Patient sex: F
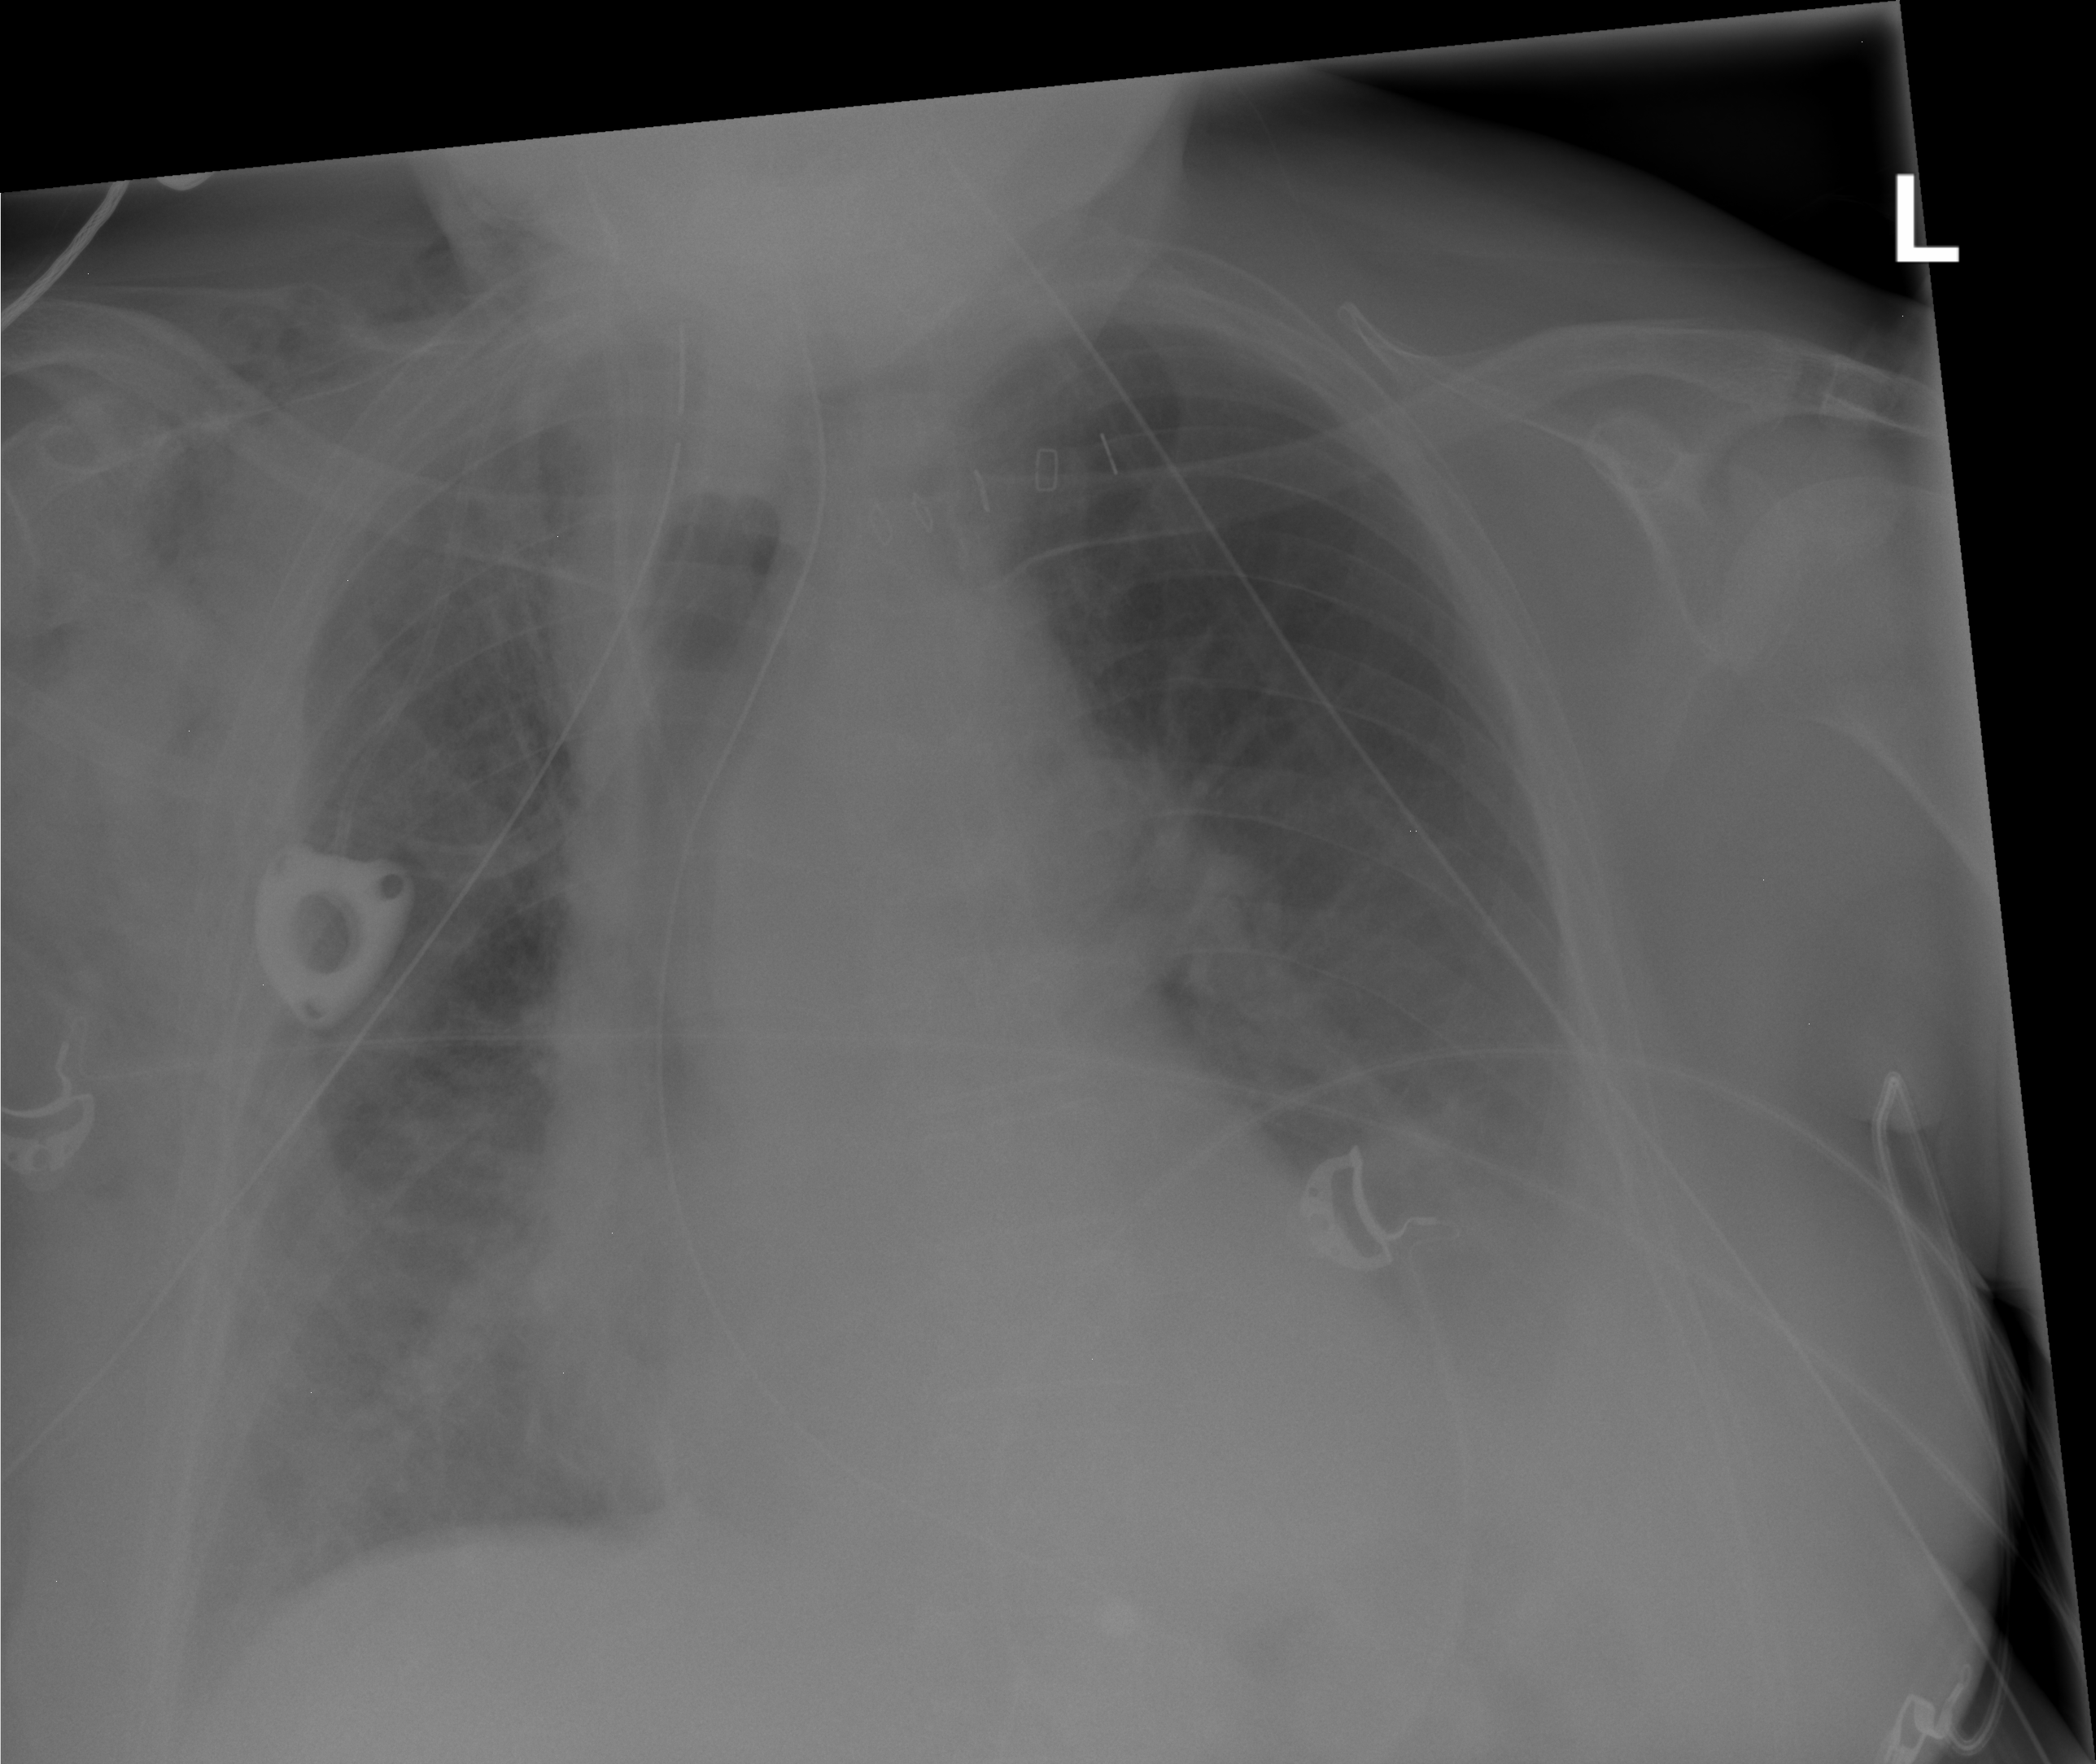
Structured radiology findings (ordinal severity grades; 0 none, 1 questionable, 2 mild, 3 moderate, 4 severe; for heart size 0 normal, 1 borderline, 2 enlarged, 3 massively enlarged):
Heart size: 2
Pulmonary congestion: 2
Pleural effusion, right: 2
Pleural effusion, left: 2
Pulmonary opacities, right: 1
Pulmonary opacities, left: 0
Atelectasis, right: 2
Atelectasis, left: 2